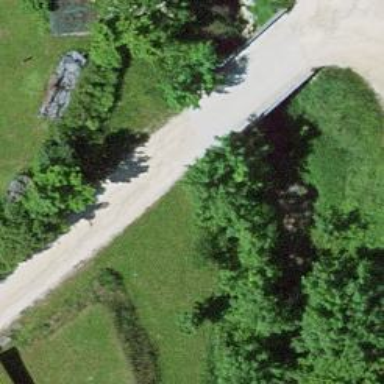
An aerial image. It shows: Residential unpaved road crossing bridge.